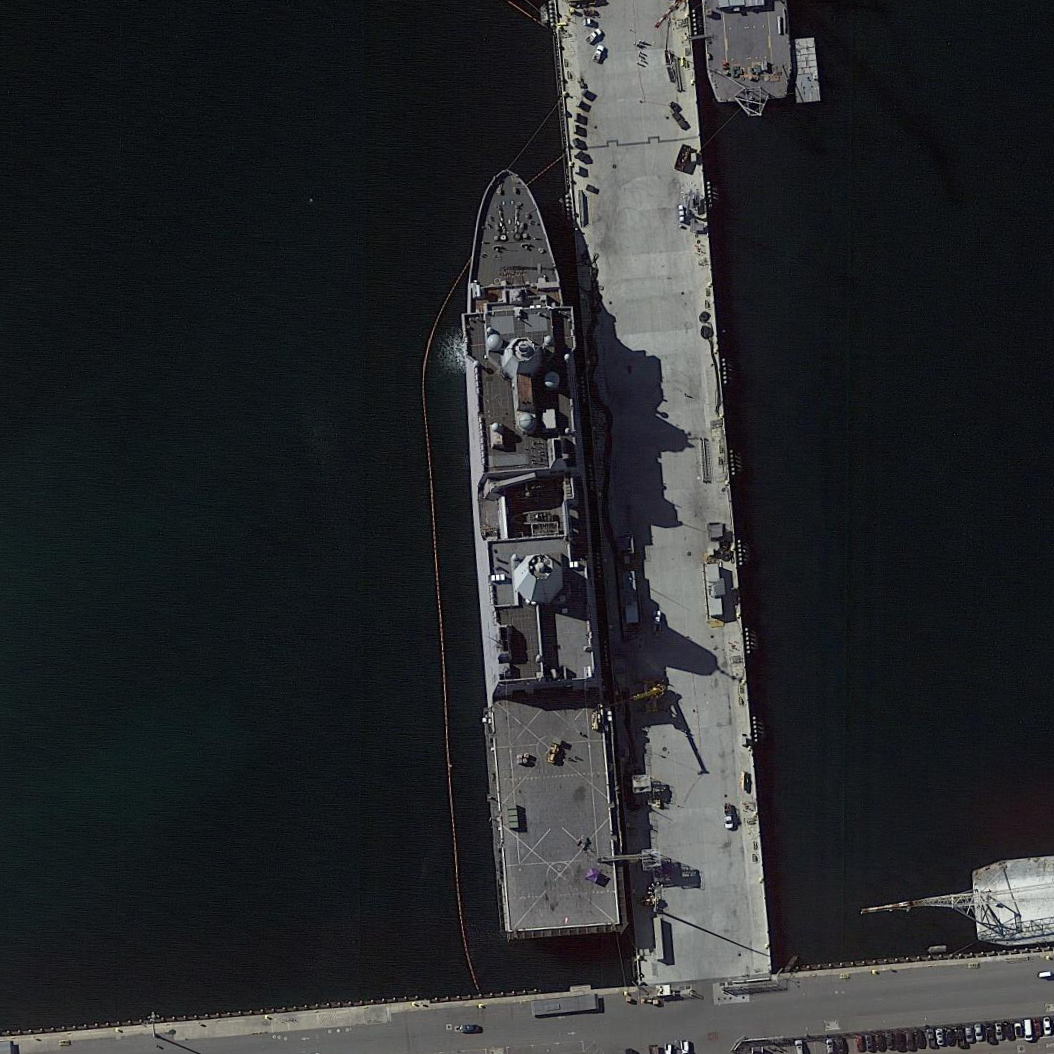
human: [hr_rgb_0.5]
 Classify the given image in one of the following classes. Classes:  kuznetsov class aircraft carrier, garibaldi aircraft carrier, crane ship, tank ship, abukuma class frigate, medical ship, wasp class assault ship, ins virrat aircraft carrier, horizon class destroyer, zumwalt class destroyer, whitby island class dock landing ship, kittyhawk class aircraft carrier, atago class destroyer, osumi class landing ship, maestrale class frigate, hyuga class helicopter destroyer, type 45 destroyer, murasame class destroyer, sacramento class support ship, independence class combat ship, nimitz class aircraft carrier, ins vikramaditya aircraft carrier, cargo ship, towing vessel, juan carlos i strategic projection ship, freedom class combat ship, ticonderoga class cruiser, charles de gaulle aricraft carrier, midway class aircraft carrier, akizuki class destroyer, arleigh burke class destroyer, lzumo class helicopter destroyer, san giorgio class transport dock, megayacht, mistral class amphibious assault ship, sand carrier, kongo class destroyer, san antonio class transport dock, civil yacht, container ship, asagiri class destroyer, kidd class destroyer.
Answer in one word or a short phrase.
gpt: San Antonio class transport dock